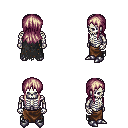
a pixel art fantasy rpg character, male body template, skeleton, black tattered cape, robe skirt, white blonde unkempt hairstyle, metal boots, four views (front, back, left, right), 2x2 character sprite sheet, small pixel art, hard edges, no anti-aliasing